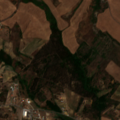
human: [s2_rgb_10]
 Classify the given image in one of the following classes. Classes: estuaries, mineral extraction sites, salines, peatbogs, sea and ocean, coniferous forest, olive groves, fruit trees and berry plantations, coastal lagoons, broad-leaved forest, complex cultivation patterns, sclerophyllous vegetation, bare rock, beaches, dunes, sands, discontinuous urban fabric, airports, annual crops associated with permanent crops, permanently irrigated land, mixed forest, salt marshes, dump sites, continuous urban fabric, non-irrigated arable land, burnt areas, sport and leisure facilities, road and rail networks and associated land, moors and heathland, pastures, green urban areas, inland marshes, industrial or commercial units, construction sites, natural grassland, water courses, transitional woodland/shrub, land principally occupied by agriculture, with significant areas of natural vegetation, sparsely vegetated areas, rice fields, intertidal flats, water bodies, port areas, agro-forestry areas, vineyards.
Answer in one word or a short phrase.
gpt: non-irrigated arable land, permanently irrigated land, complex cultivation patterns, land principally occupied by agriculture, with significant areas of natural vegetation